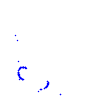
Particle: pion